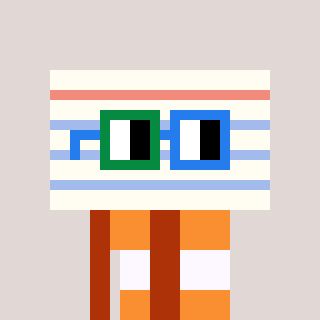
a pixel art character with square green and blue glasses, a empty notebook page-shaped head and a hotbrown-colored body on a warm background